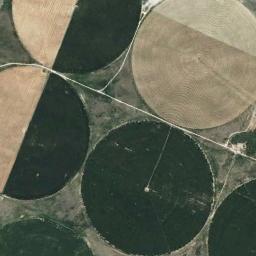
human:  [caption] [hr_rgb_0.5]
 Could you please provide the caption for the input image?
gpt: Several dark green and khaki circular farmlands are on the ground and a road goes through the ground .

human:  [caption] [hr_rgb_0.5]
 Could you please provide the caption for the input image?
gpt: There are some green circle farmland and some bare circle farmland .

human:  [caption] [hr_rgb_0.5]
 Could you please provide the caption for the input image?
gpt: There is a large circular field in the upper left corner .

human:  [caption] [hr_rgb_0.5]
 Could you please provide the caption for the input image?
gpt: Four neatly arranged green and khaki mixed circular fields .

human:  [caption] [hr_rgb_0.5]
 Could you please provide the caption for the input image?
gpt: There are three circular farmlands one of which is yellow .